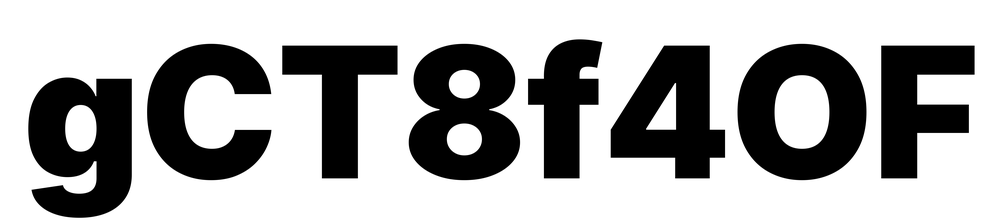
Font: Inter_Black